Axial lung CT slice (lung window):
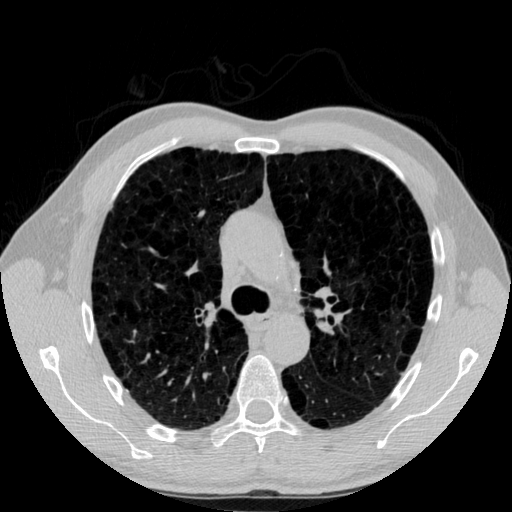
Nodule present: no